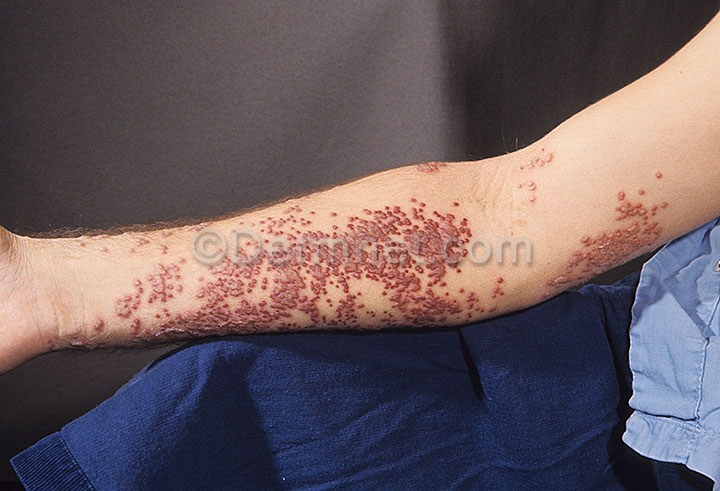
Disease: Warts Molluscum and other Viral Infections